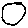
Label: circle